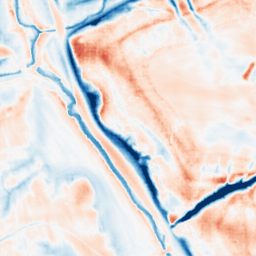
Category: multiscale
Decomposition family: dog_multiscale
Decomposition parameters: sigma_ratio: 2
n_scales: 4
base_sigma: 0.5
Upsampling method: sinc_blackman
Upsampling parameters: scale: 2
kernel_size: 4
Upsampling scale: 2